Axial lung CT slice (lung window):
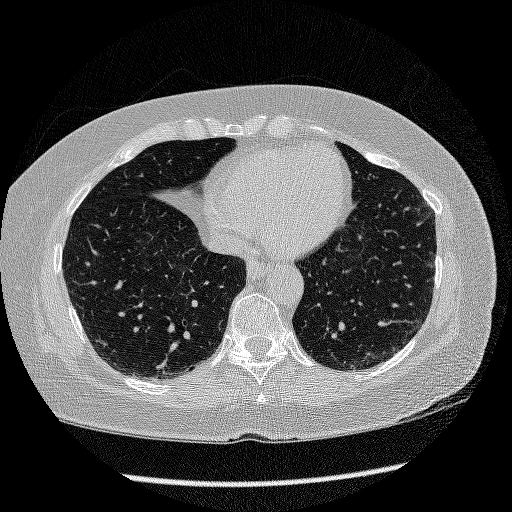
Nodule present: no